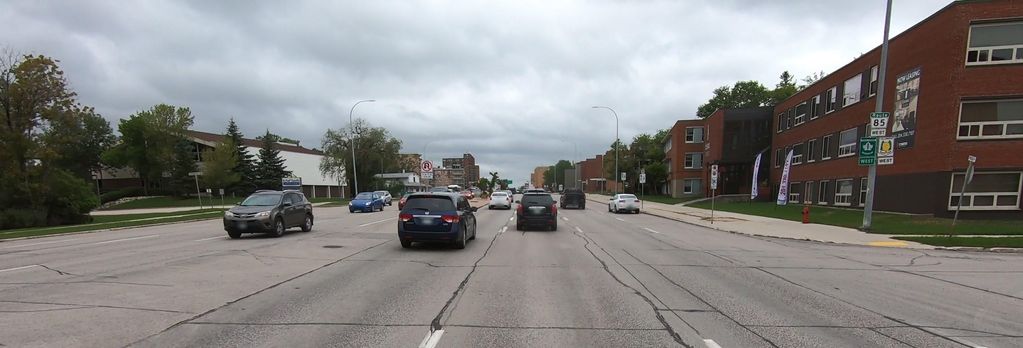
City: winnipeg